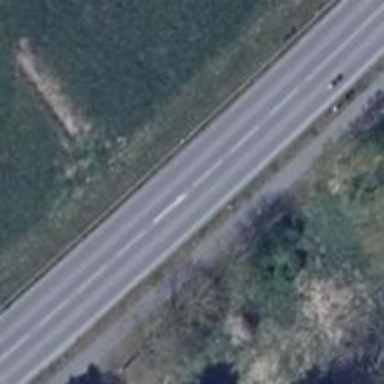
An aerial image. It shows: Asphalt road classified as primary highway.